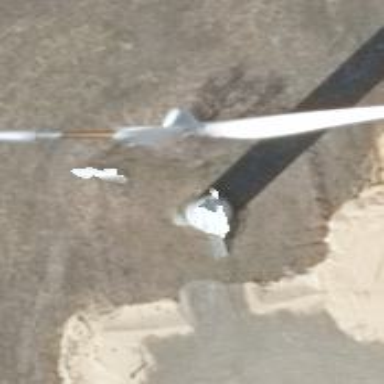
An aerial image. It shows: Wind generator using wind turbines of horizontal axis.